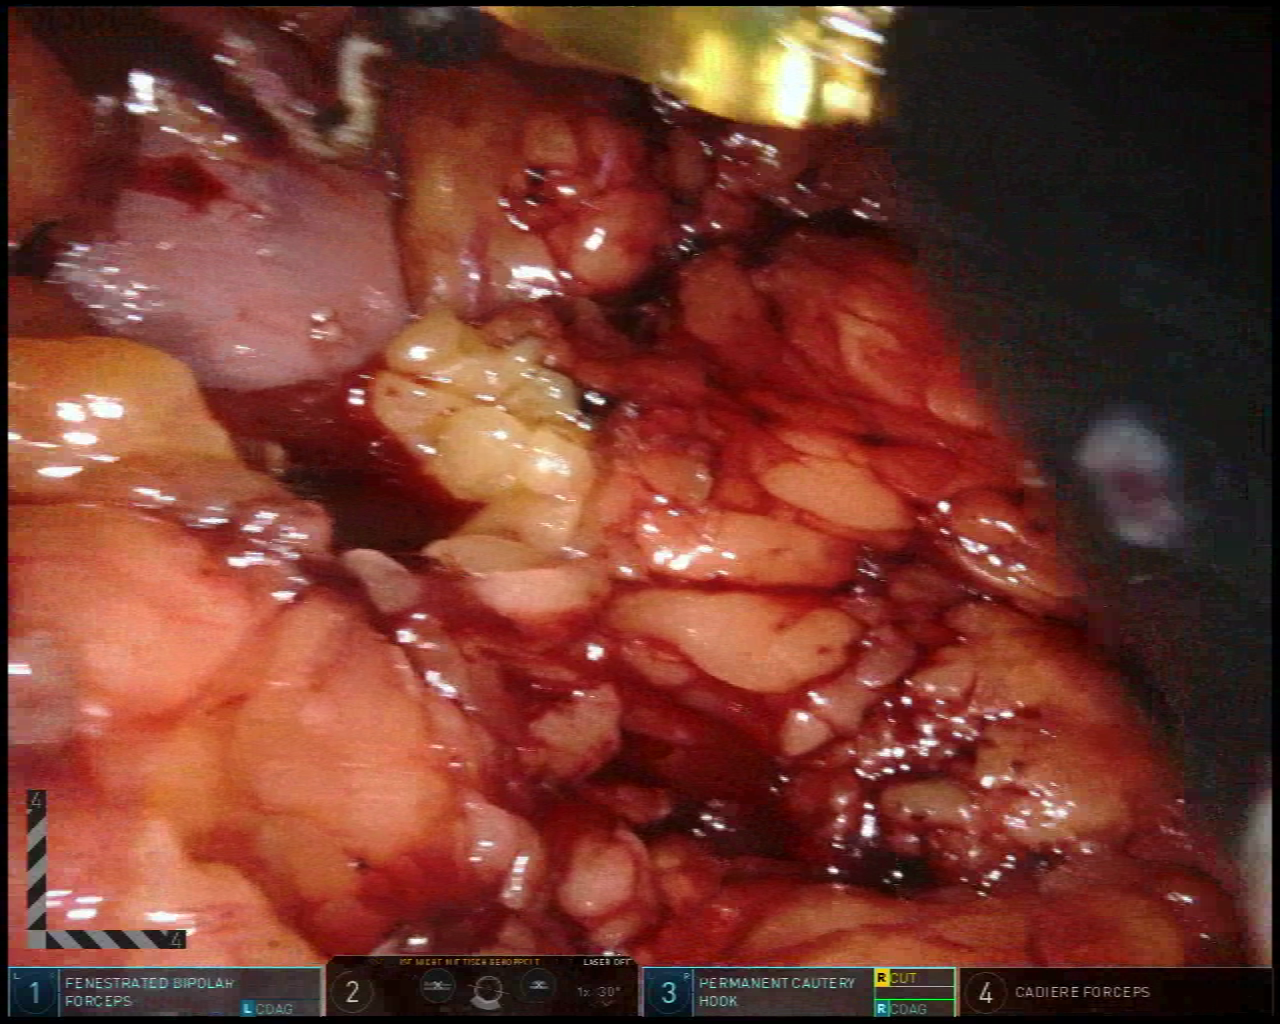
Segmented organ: stomach
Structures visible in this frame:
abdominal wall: no
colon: no
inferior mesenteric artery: no
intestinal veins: no
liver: no
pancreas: no
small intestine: no
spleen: no
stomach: yes
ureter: no
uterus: no
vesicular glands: no